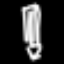
Label: pencil